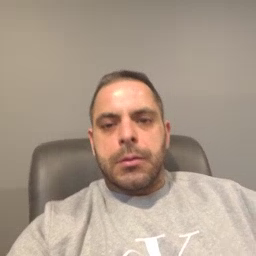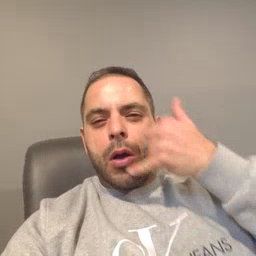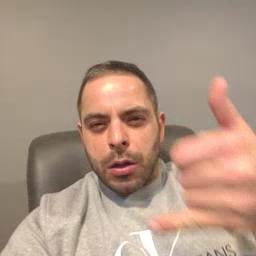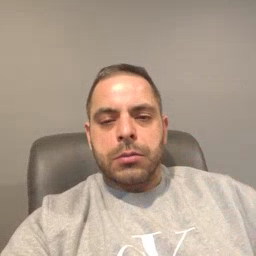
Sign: callonphone